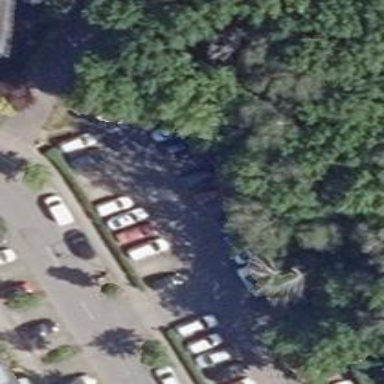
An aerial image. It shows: Parking area with paving stones.